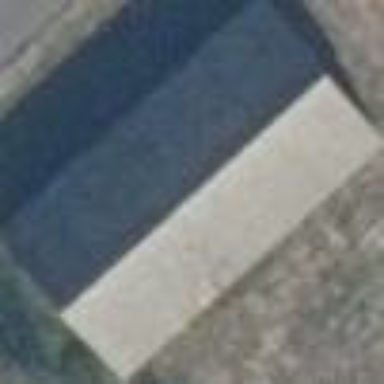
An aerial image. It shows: Building with gabled roof.